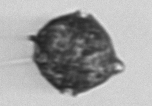
Label: Protoperidinium